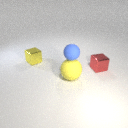
small yellow metal cube to the left of small red metal cube